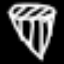
Label: diamond